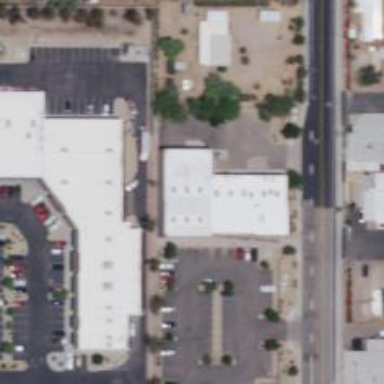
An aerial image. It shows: Clinic providing healthcare services.